Question: '''
<!DOCTYPE html>
<html>
<head>
<meta charset="utf-8">
<title>dynamic</title>
</head>
<body>
<form action="">
<div id="items">
<input type="text" name="username">
</div>
<input type="button" value="add entry" id="add">
<input type="submit" value="submit">
</form>
<script src="js/jquery-3.2.1.min.js"></script>
<script src="js/custom.js"></script>
</body>
</html>
'''
'''
$(document).ready(function(){
$("#add").click(function (e){
event.preventDefault()
$('#items').append('<div><input type="text" name="username">'
+'<input type="button" value="delete" id="delete"/></div>');
});
$('body').on('click','#delete',function (e){
$(this).parent('div').remove();
});
});
'''
'''
<?php
$local = "localhost";
$username = "root";
$password = "";
$dbname = "test";
$conn = mysql_connect($local, $username, $password);
$db= mysql_select_db( $dbname,$conn);
$n=$_POST["username"];
$in = "INSERT INTO table(header1) VALUES ('$n') ";
if(mysql_query($in)===TRUE)
{
echo " <h1>successfully Inserted</h1> <br>";
}
else {
echo "Error: " . $in . "<br>" . $conn->error;
}
?>
'''
DB name = test
Table name= table
I need to store values with comma Each values needs to seperate with comma,
In this above code i created dynamic textbox so there are many textbox.
Screenshot is shown below:

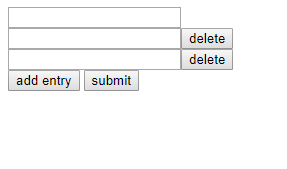
Answer: To get an array of users in your posted data, You should first change your inputs to:
'''
<input type="text" name="username[]">
'''
and then in your php code, use <URL> to join all users with comma separated like this:
'''
$n = implode(",", $_POST["username"]);
$in = "INSERT INTO table(header1) VALUES ('$n') ";
...
'''
be careful about users inputs, you should validate them before insertion, Never Trust User Input